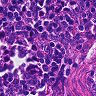
Metastatic tissue present: no